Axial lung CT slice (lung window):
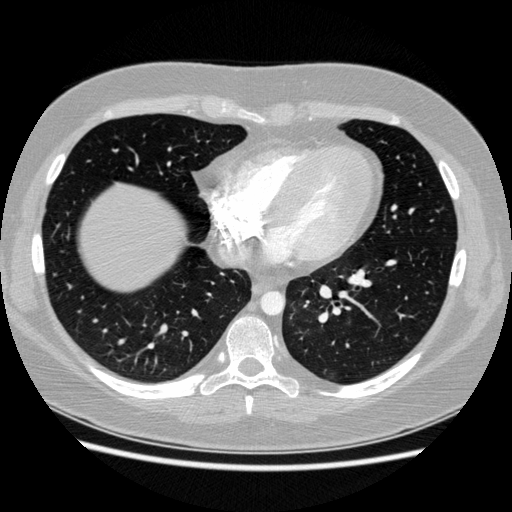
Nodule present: no